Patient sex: M
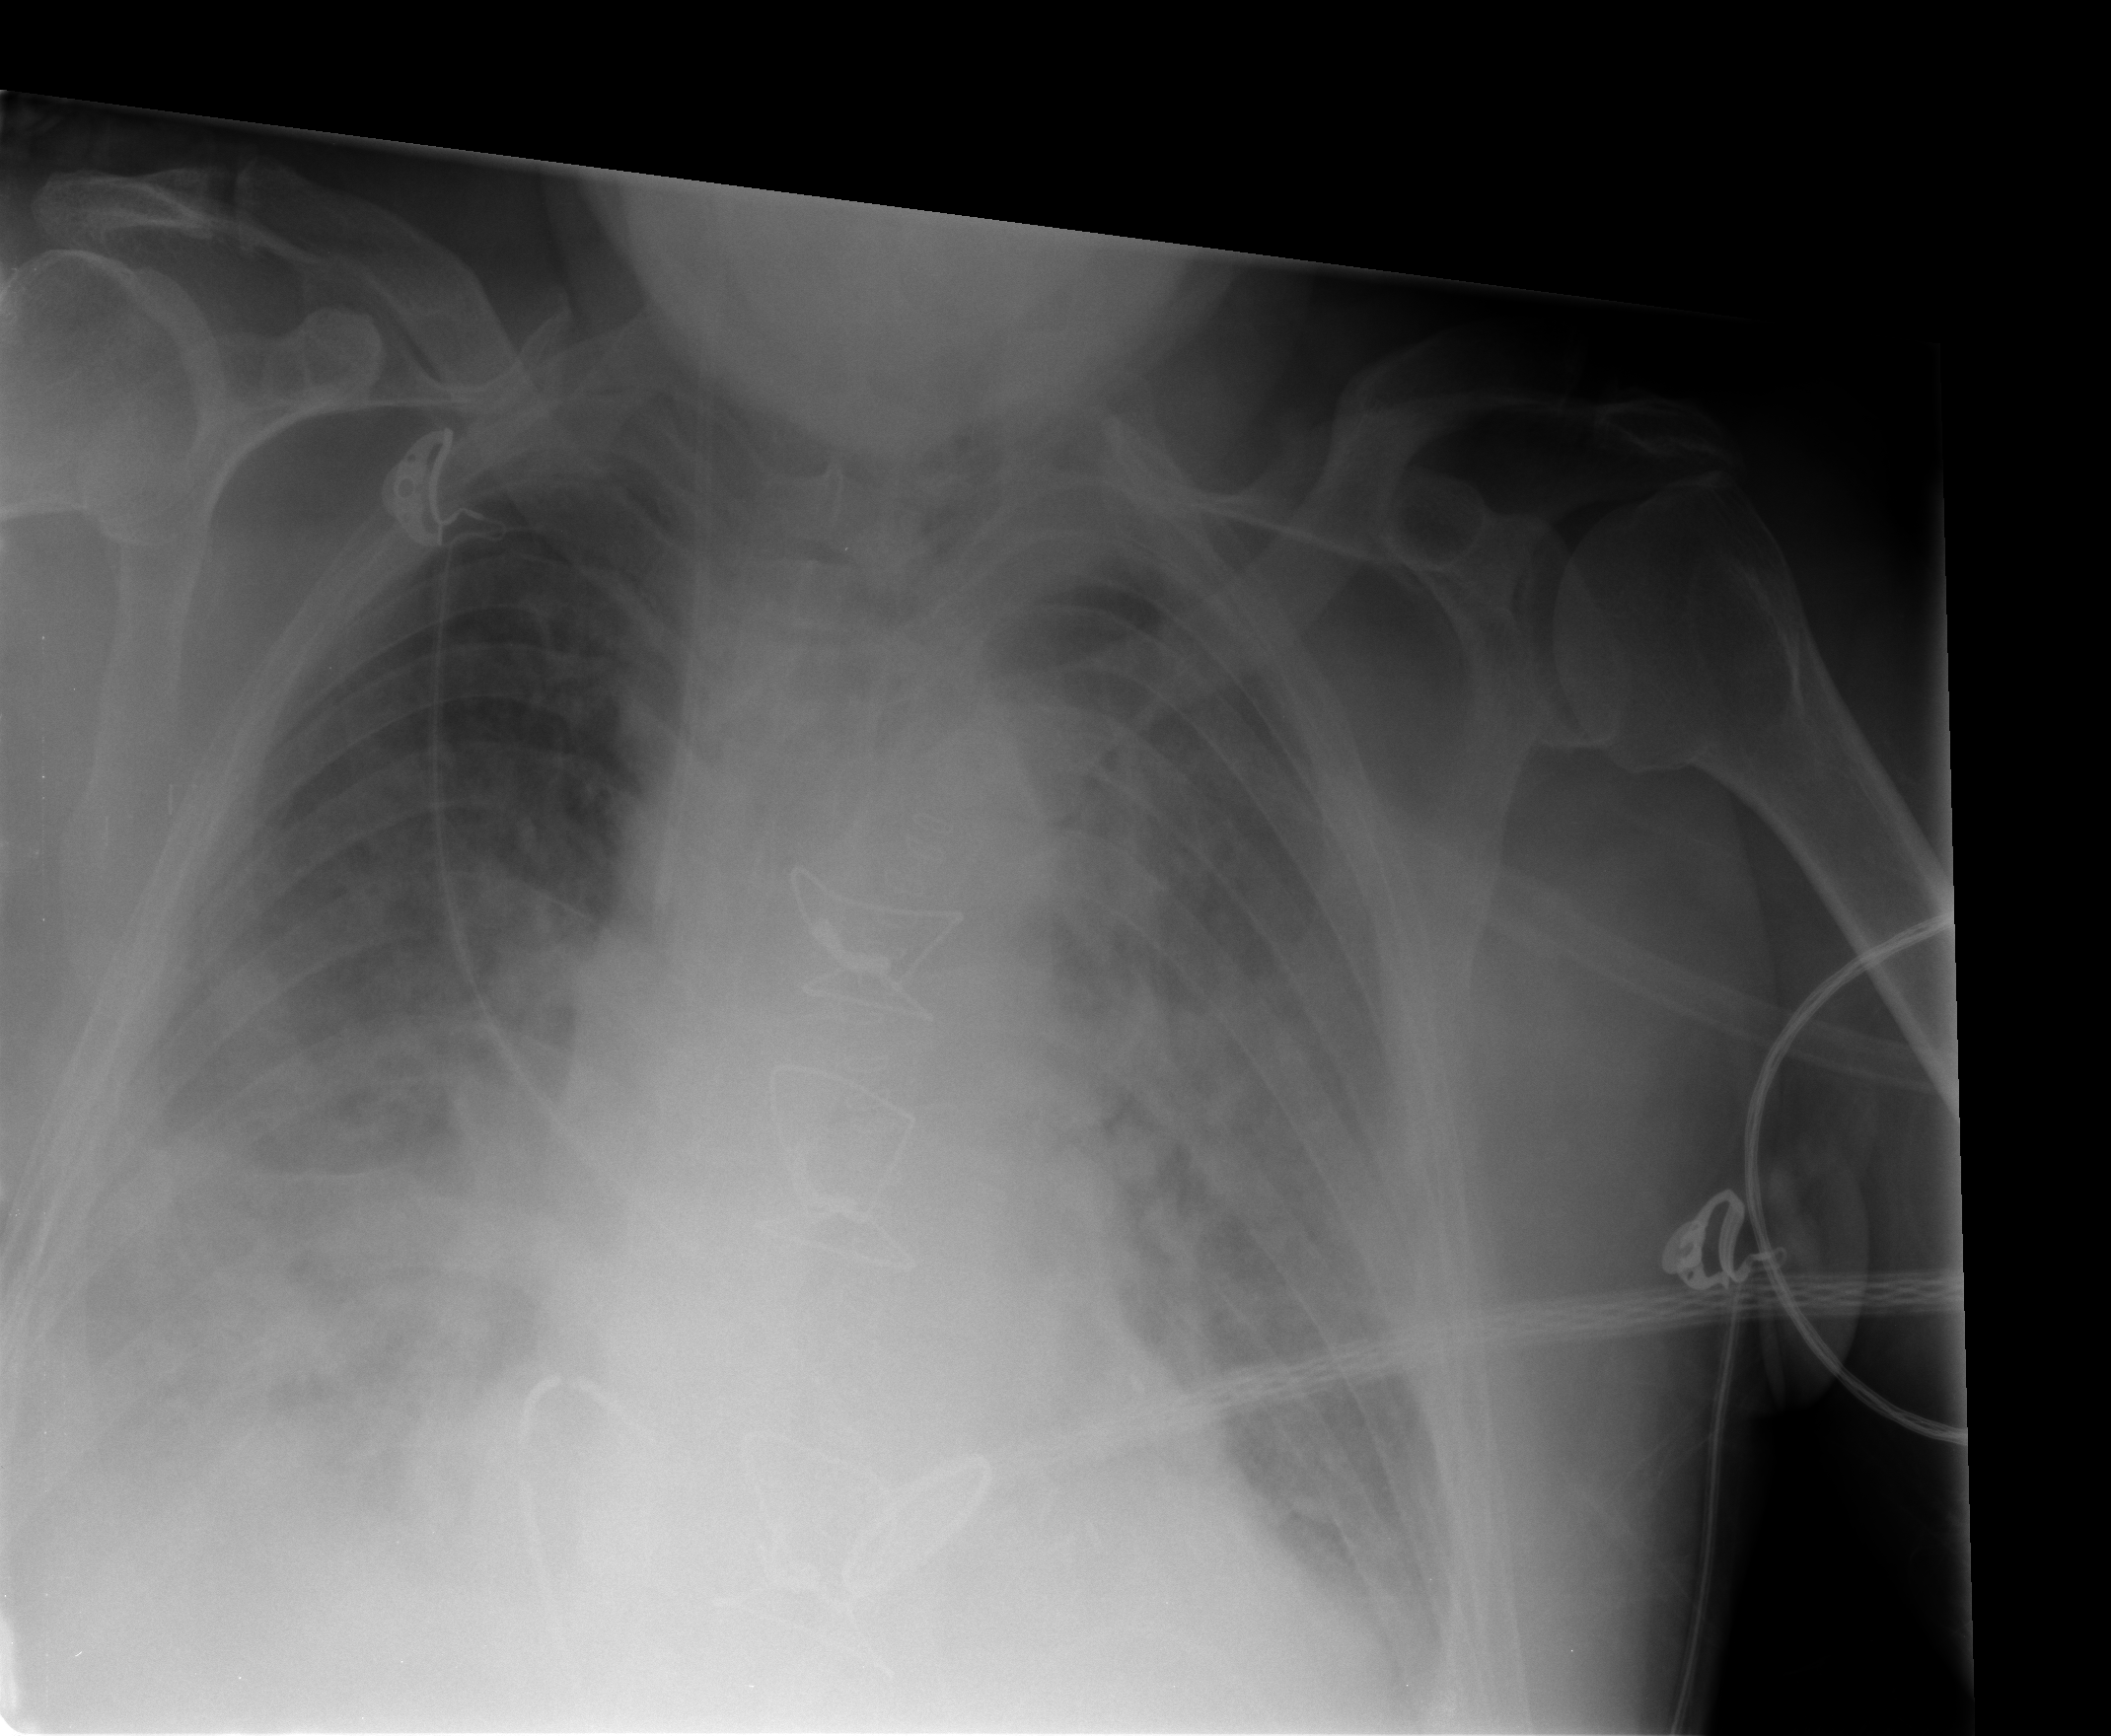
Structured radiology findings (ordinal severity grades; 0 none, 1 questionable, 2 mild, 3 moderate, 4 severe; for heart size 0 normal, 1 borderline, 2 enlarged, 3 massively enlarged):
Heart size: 2
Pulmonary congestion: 3
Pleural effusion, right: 3
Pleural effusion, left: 3
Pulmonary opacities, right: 2
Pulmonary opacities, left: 0
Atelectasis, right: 2
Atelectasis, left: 2